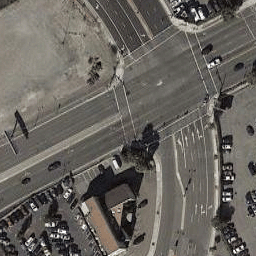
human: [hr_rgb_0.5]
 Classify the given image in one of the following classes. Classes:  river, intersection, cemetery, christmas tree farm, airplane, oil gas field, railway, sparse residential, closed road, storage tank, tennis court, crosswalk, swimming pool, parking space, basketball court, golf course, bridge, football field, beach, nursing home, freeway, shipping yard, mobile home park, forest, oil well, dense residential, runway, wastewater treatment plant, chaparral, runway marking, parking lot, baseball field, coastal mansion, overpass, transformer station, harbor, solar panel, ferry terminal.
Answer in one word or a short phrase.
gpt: intersection